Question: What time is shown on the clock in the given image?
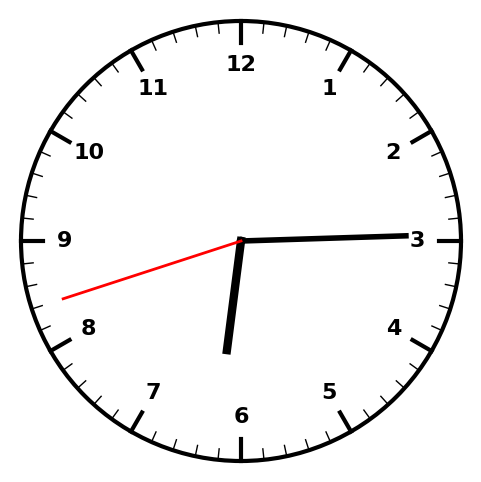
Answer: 06:14:42